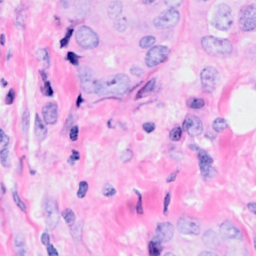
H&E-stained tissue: Breast